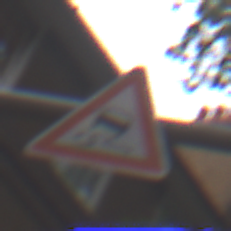
Verkehrszeichen: SchleuderOderRutschgefahr
Umgebung: Outdoor, Urban
Tageszeit: MorningAfternoon
Wetter: Overcast
Licht: Natural
Jahreszeit: NotSpecified
Kontrast: LowContrast